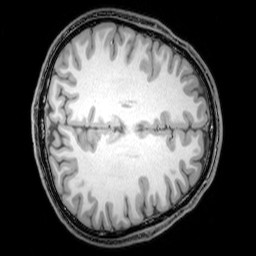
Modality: T1w
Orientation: axial
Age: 23
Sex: male
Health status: healthy
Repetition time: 0.081 s
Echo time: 0.037 s